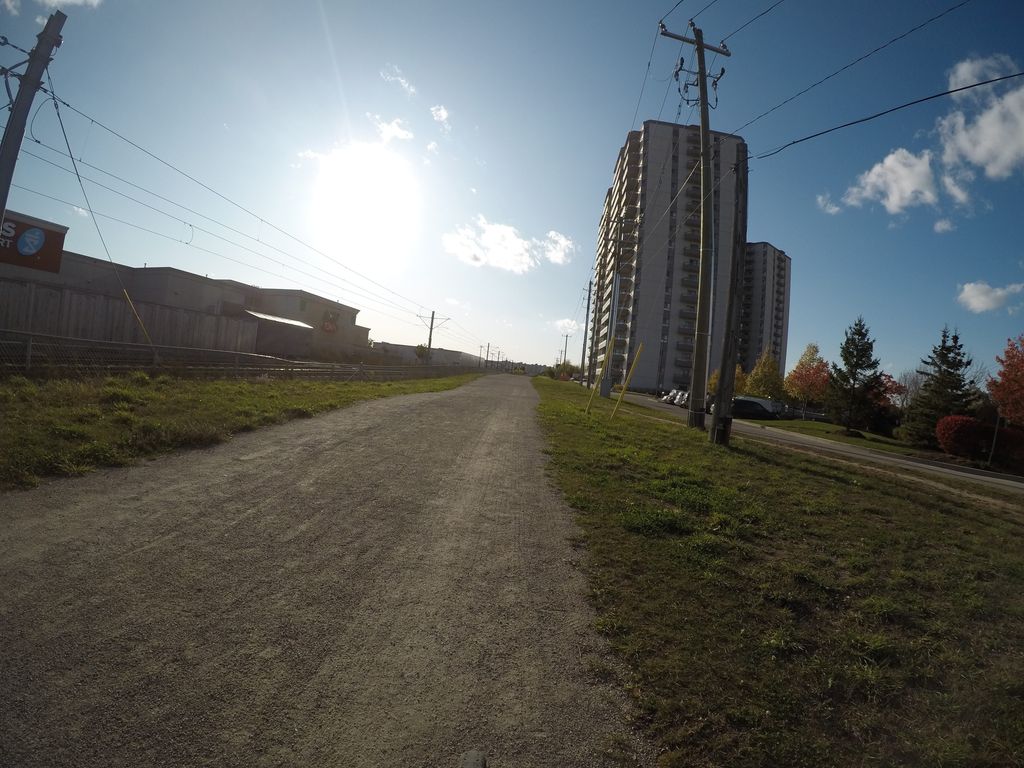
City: kitchener-waterloo